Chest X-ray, PA view. Patient: 42 years old, sex F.
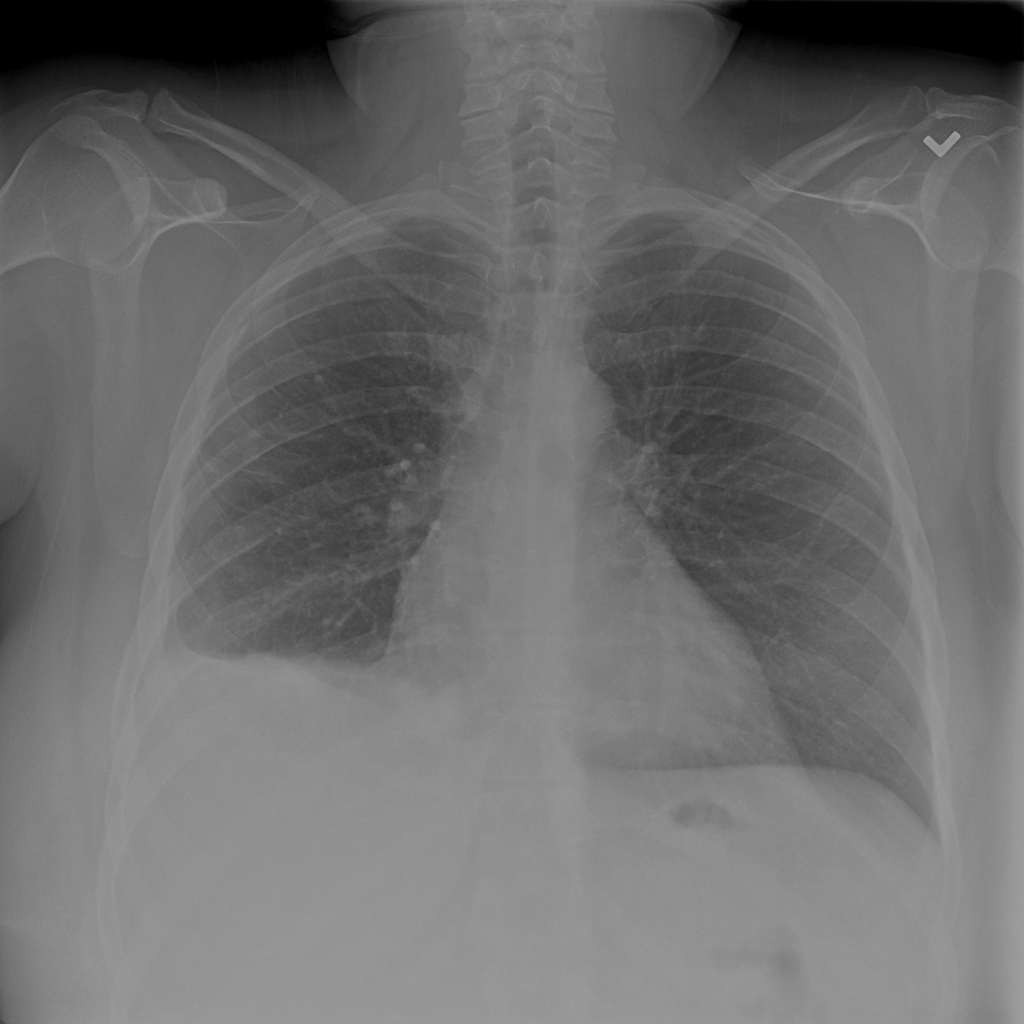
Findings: Atelectasis